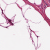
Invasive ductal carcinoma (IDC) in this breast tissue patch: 0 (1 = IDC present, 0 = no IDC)